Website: home-depot
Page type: customer-info-address
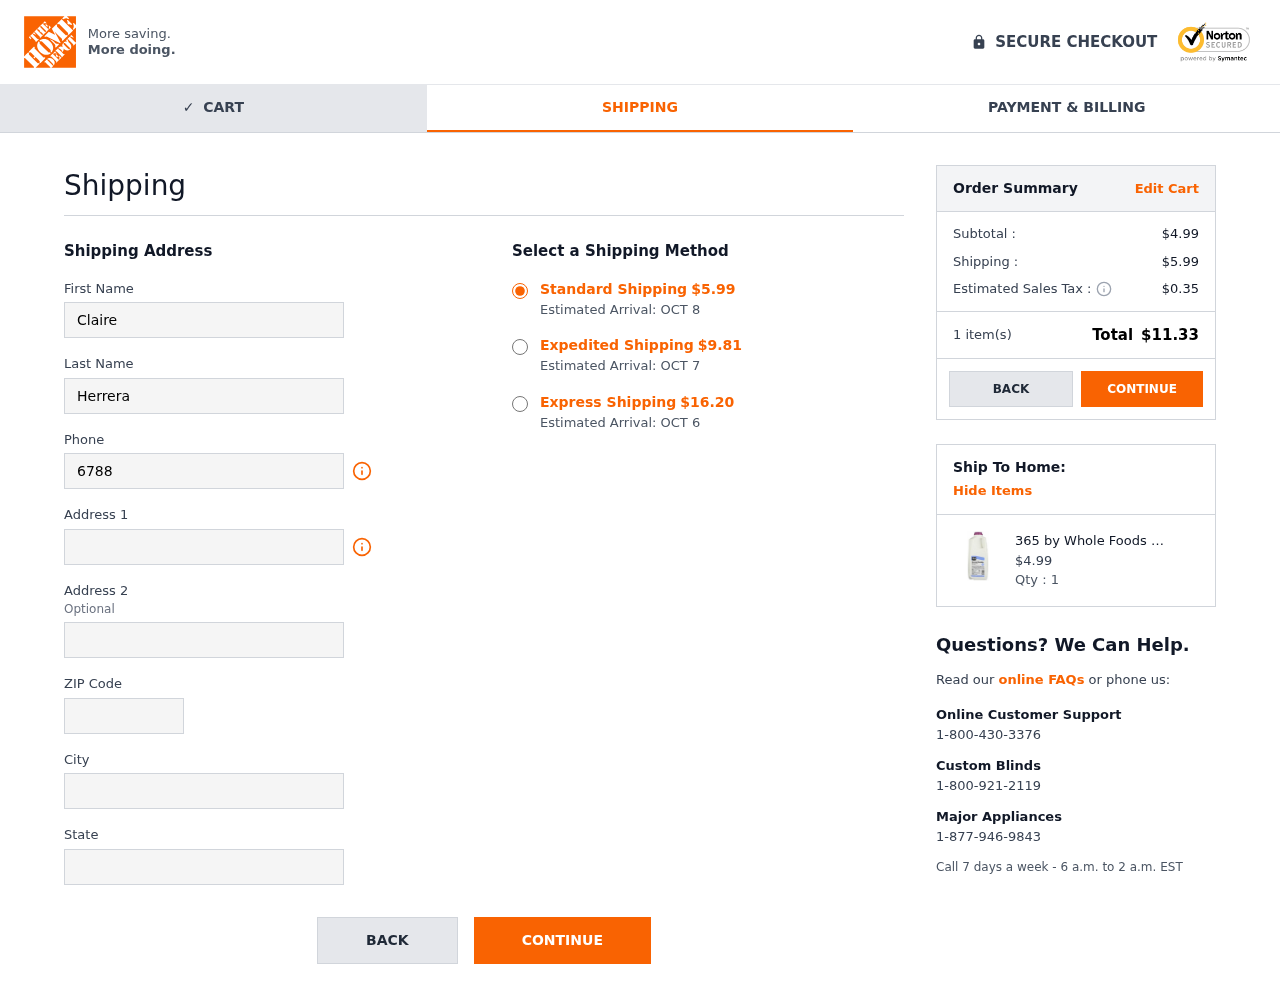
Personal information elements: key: PII_CITY
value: Elizabethfort
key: PII_FIRSTNAME
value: Claire
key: PII_LASTNAME
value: Herrera
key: PII_PHONE
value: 6788959047
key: PII_POSTCODE
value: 50780
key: PII_STATE
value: MP
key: PII_STREET
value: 686 Robert Bridge
Product elements: key: PRODUCT1_NAME
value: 365 by Whole Foods Market, Grade A Reduced Fat Milk, 64 Fl Oz (Packaging May Vary)
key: PRODUCT1_PRICE
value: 4.99
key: PRODUCT1_QUANTITY
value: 1
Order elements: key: ORDER_SHIPPING_COST
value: $5.99
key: ORDER_DELIVERY_DATE
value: Estimated Arrival: OCT 8
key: ORDER_SHIPPING_COST_EXPEDITED
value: $9.81
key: ORDER_DELIVERY_DATE_EXPEDITED
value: Estimated Arrival: OCT 7
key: ORDER_SHIPPING_COST_EXPRESS
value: $16.20
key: ORDER_DELIVERY_DATE_EXPRESS
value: Estimated Arrival: OCT 6
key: ORDER_SUBTOTAL
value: $4.99
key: ORDER_TAX
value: $0.35
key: ORDER_NUM_ITEMS
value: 1 item(s)
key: ORDER_TOTAL
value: $11.33